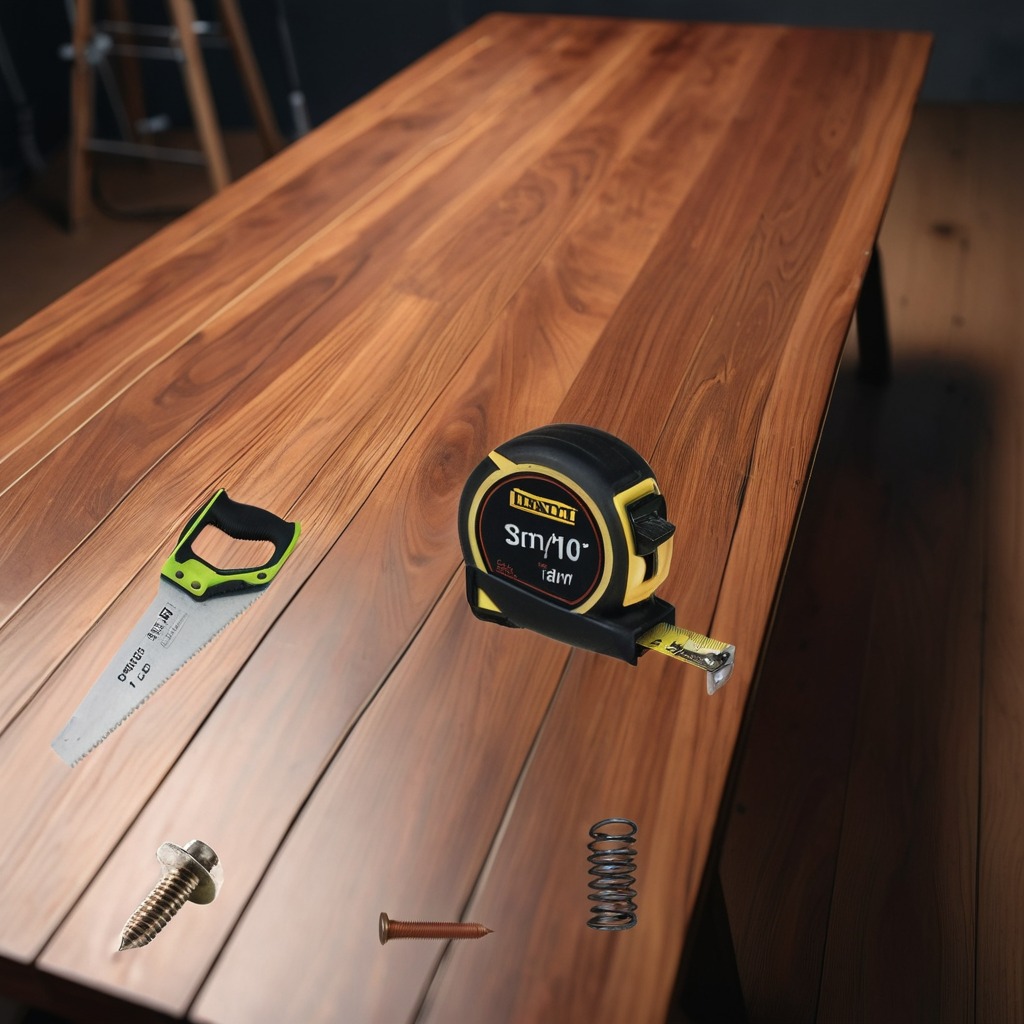
A measuring tape, a metal machine screw, an iron nail, a coiled metal spring, and a handheld metal saw are lying on a wooden table.